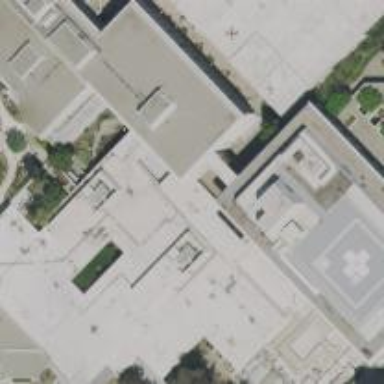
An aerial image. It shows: Clinic building providing healthcare services.